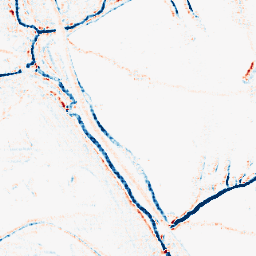
Category: morphological
Decomposition family: morphological_rect
Decomposition parameters: operation: average
width: 5
height: 5
Upsampling method: sinc_hamming
Upsampling parameters: scale: 8
kernel_size: 8
Upsampling scale: 8